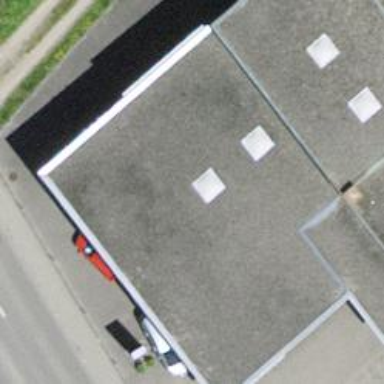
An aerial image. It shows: Car shop.